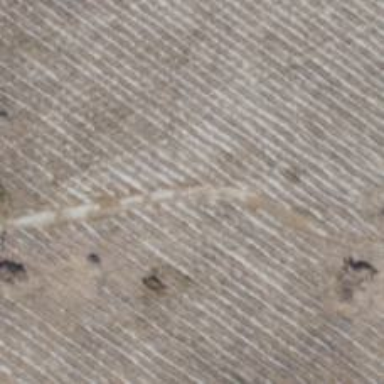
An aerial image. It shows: Abandoned road.